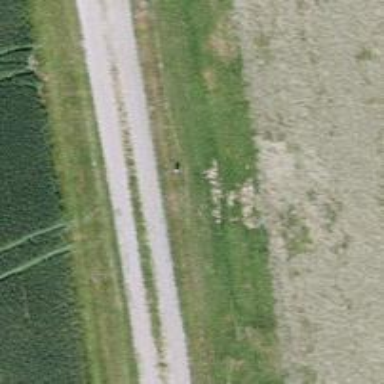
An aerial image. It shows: Unclassified road with gravel surface.